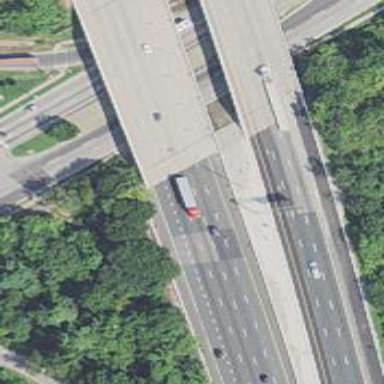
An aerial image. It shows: Bridge with asphalt surface on motorway link.